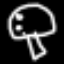
Label: mushroom